Question:
There is a column like the above,now, i want to add some records as the following:
'''
20120210
20120211
20120212
20120213
......
'''
Is there a way to make them auto increment and filled with a batch. thank you.
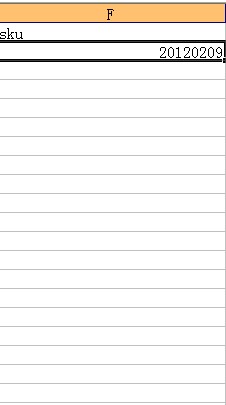
Answer: 1. 20120209, 20120210 in two rows
2. select both
3. drag downward by click in right down of selection